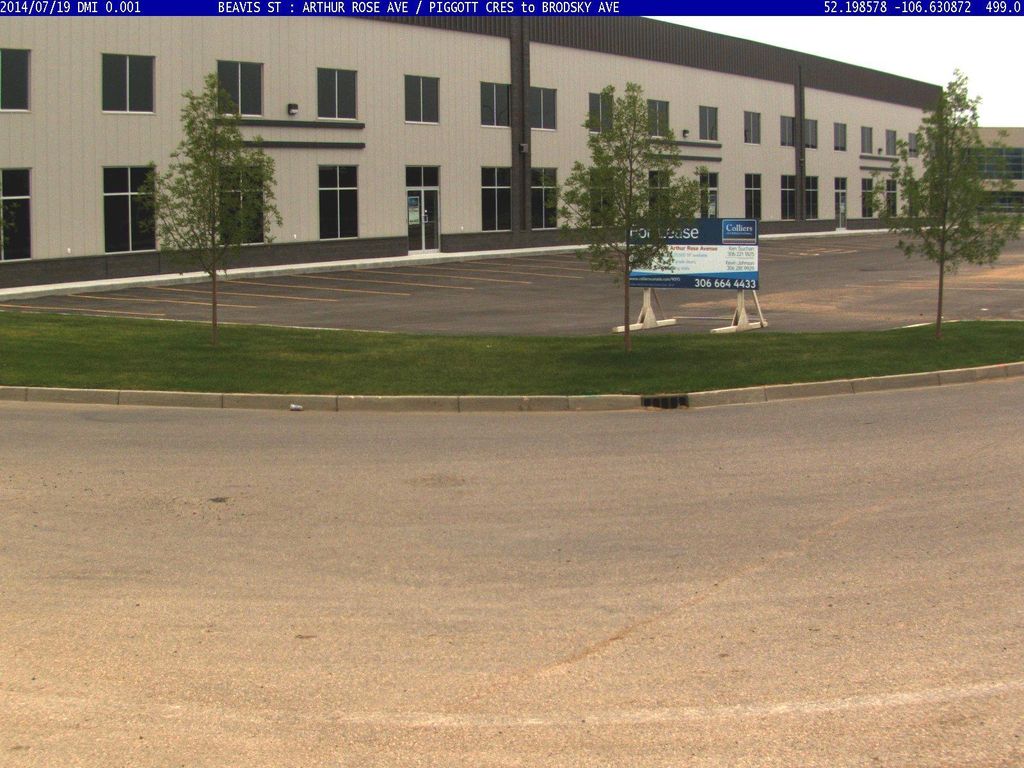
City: saskatoon